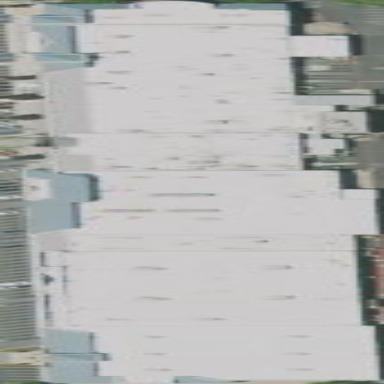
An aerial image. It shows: Retail building.